Field crop: maize
Growth stage: 2
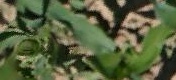
Species: maize